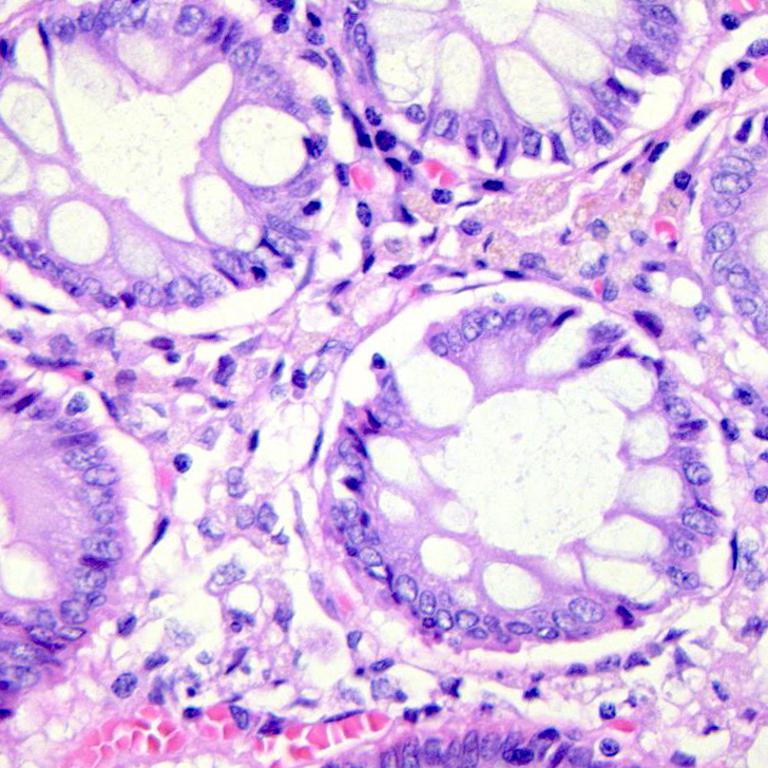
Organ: colon
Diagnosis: benign